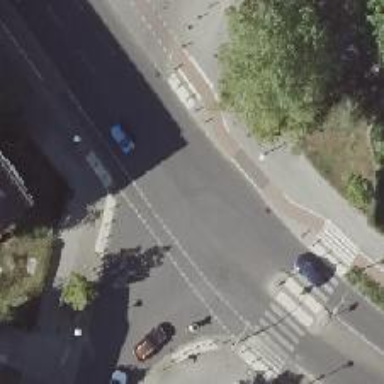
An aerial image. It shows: Uncontrolled road crossing.